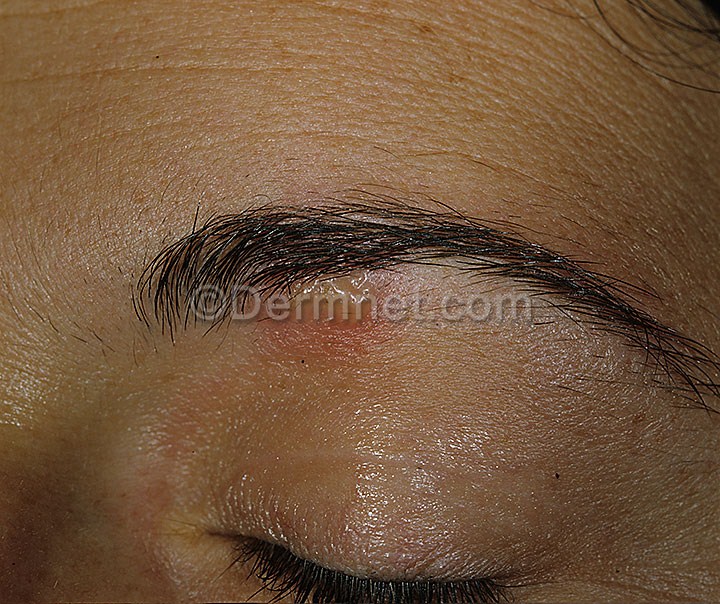
Disease: Warts Molluscum and other Viral Infections